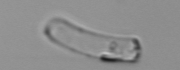
Label: Guinardia_striata